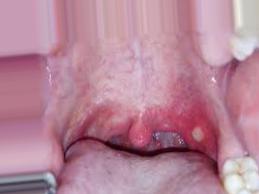
Condition: Mouth Ulcer